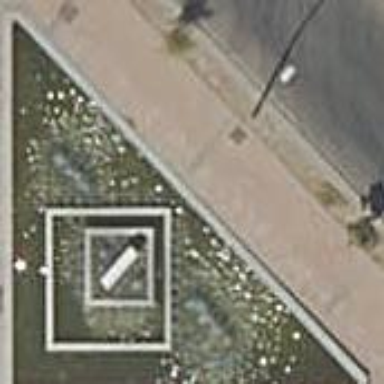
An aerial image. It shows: Beautiful fountain.